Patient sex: M
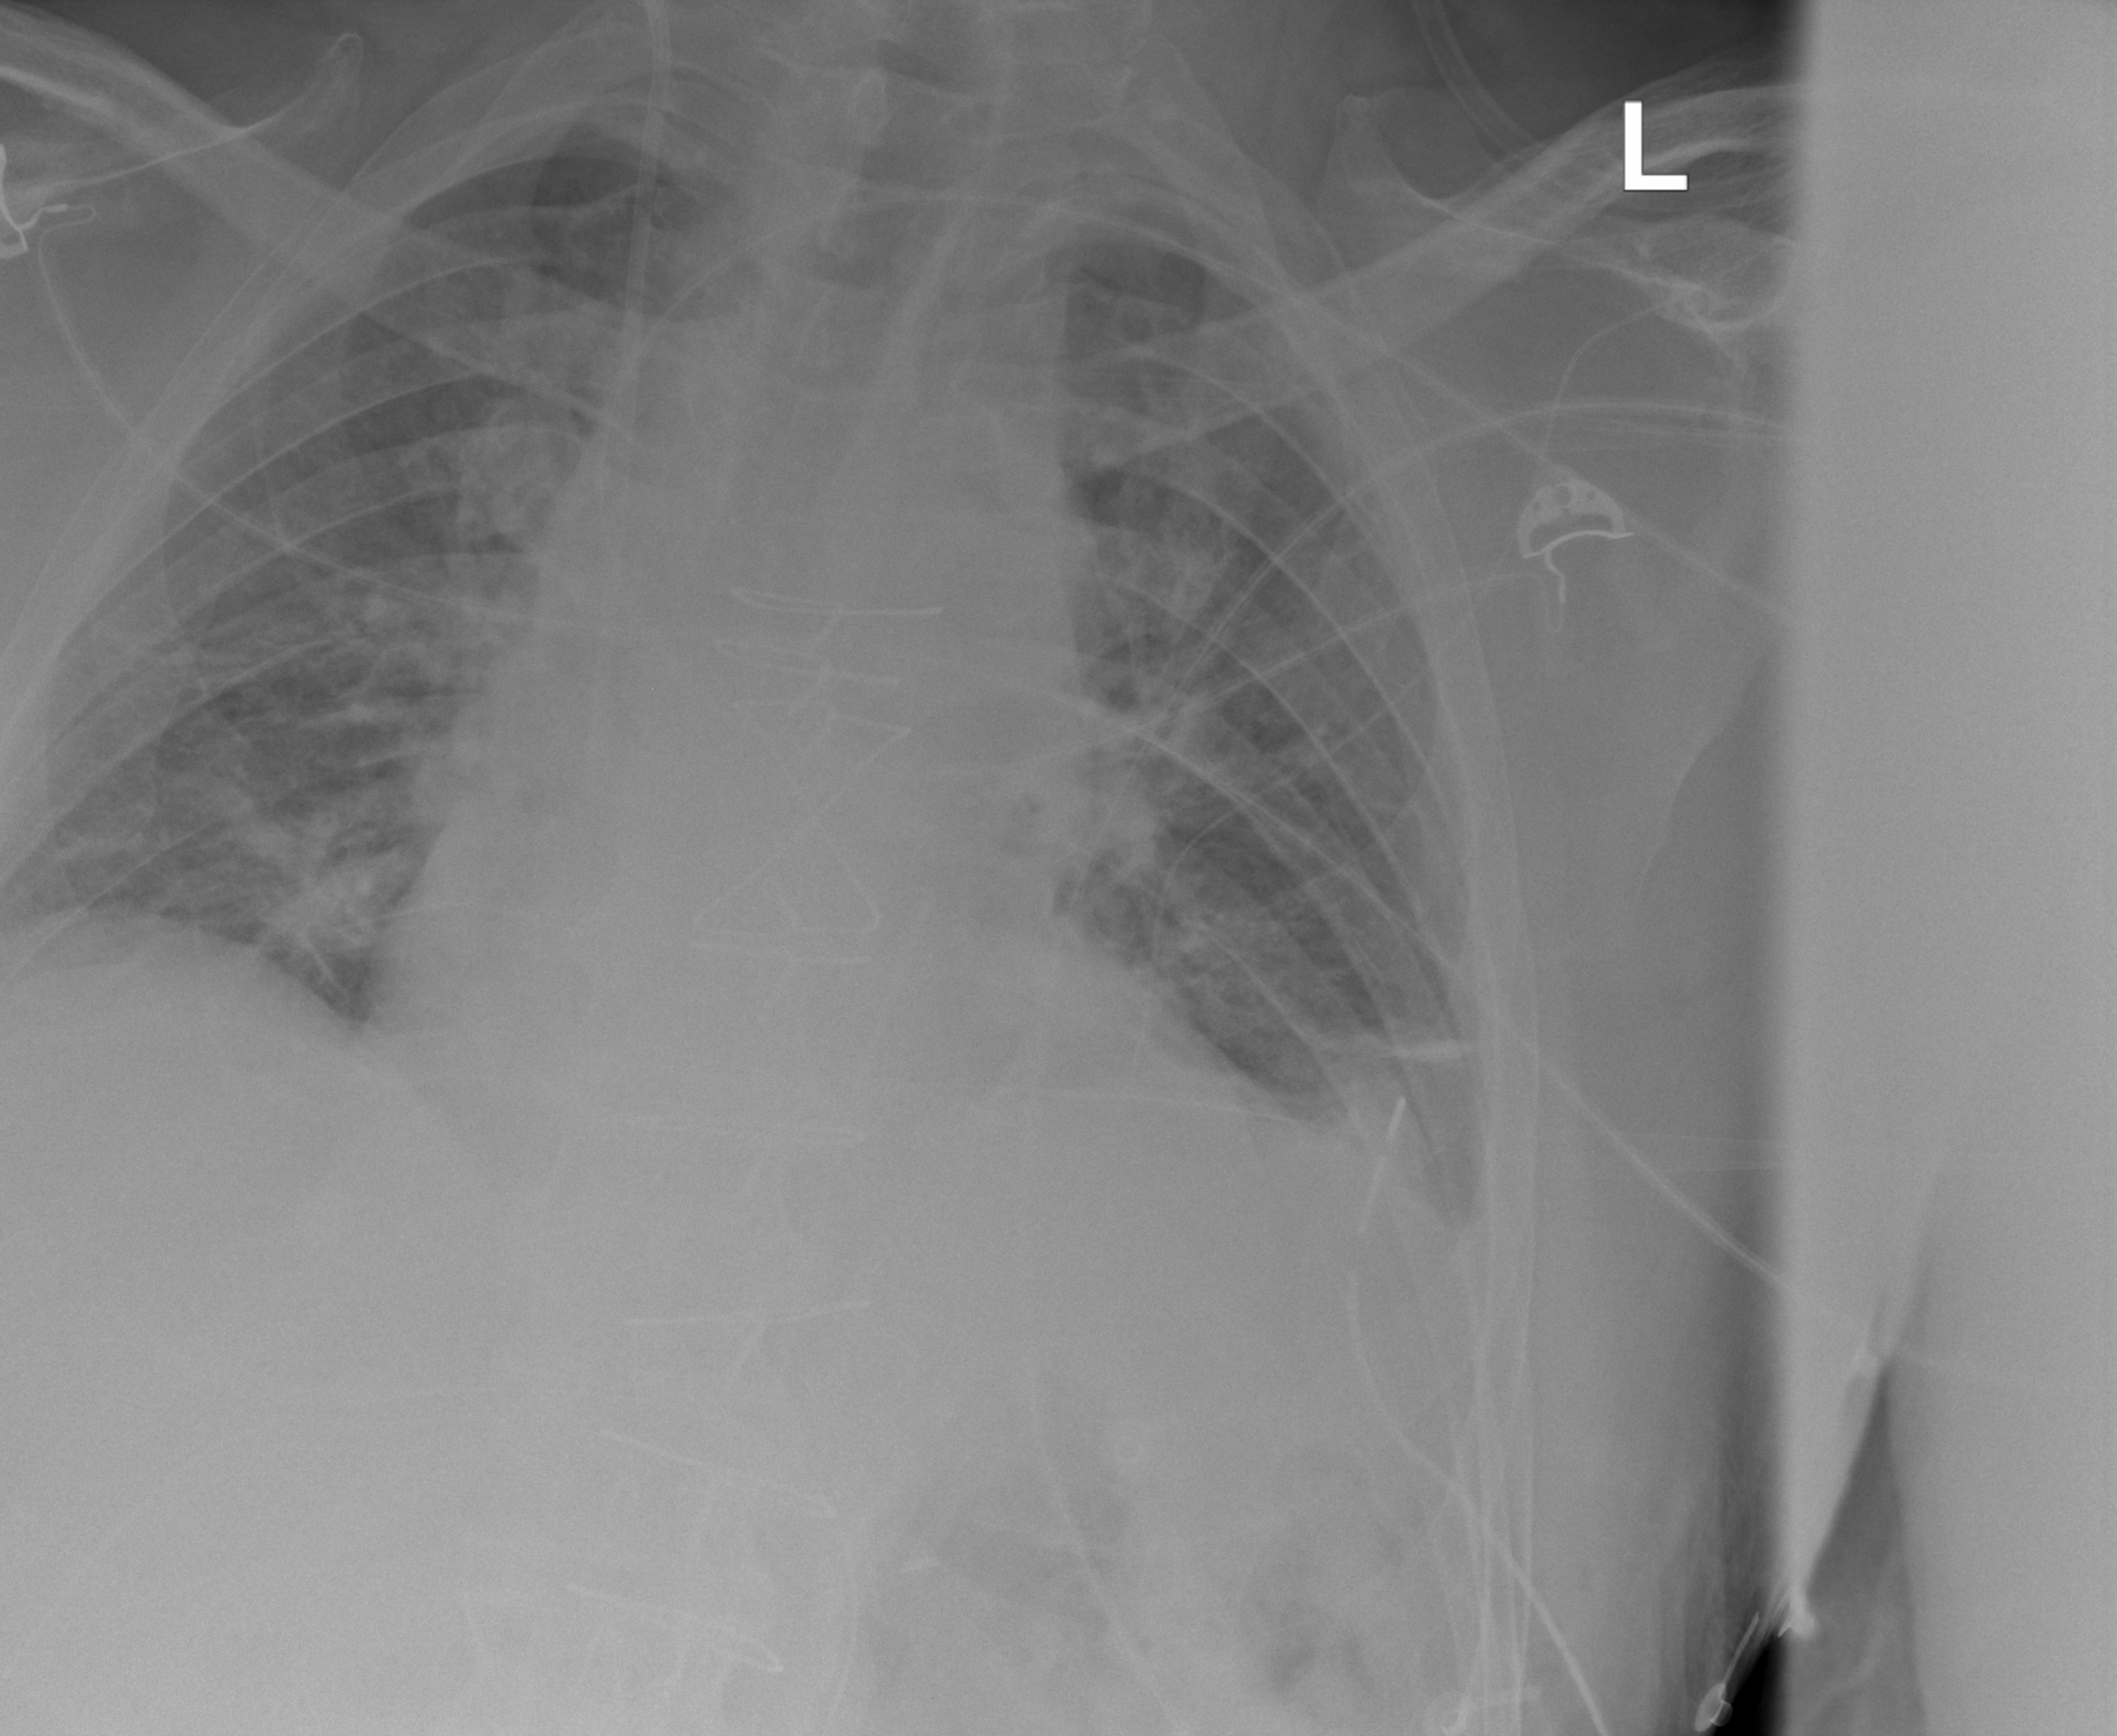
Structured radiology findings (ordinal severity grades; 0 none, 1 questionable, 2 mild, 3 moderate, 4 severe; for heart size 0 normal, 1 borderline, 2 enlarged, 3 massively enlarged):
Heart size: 1
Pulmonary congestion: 2
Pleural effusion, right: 0
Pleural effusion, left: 2
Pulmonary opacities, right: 0
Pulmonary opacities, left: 0
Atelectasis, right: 2
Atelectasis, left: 2